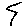
Label: zigzag